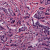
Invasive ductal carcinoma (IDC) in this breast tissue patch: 1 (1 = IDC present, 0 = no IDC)